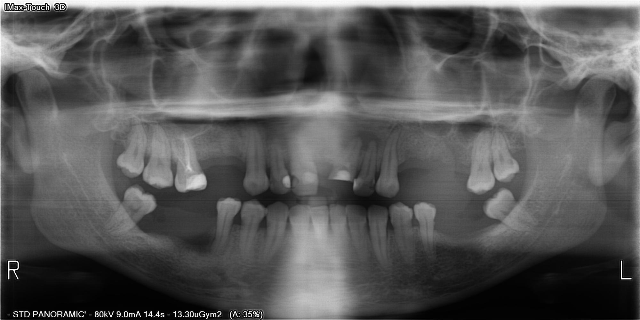
adult